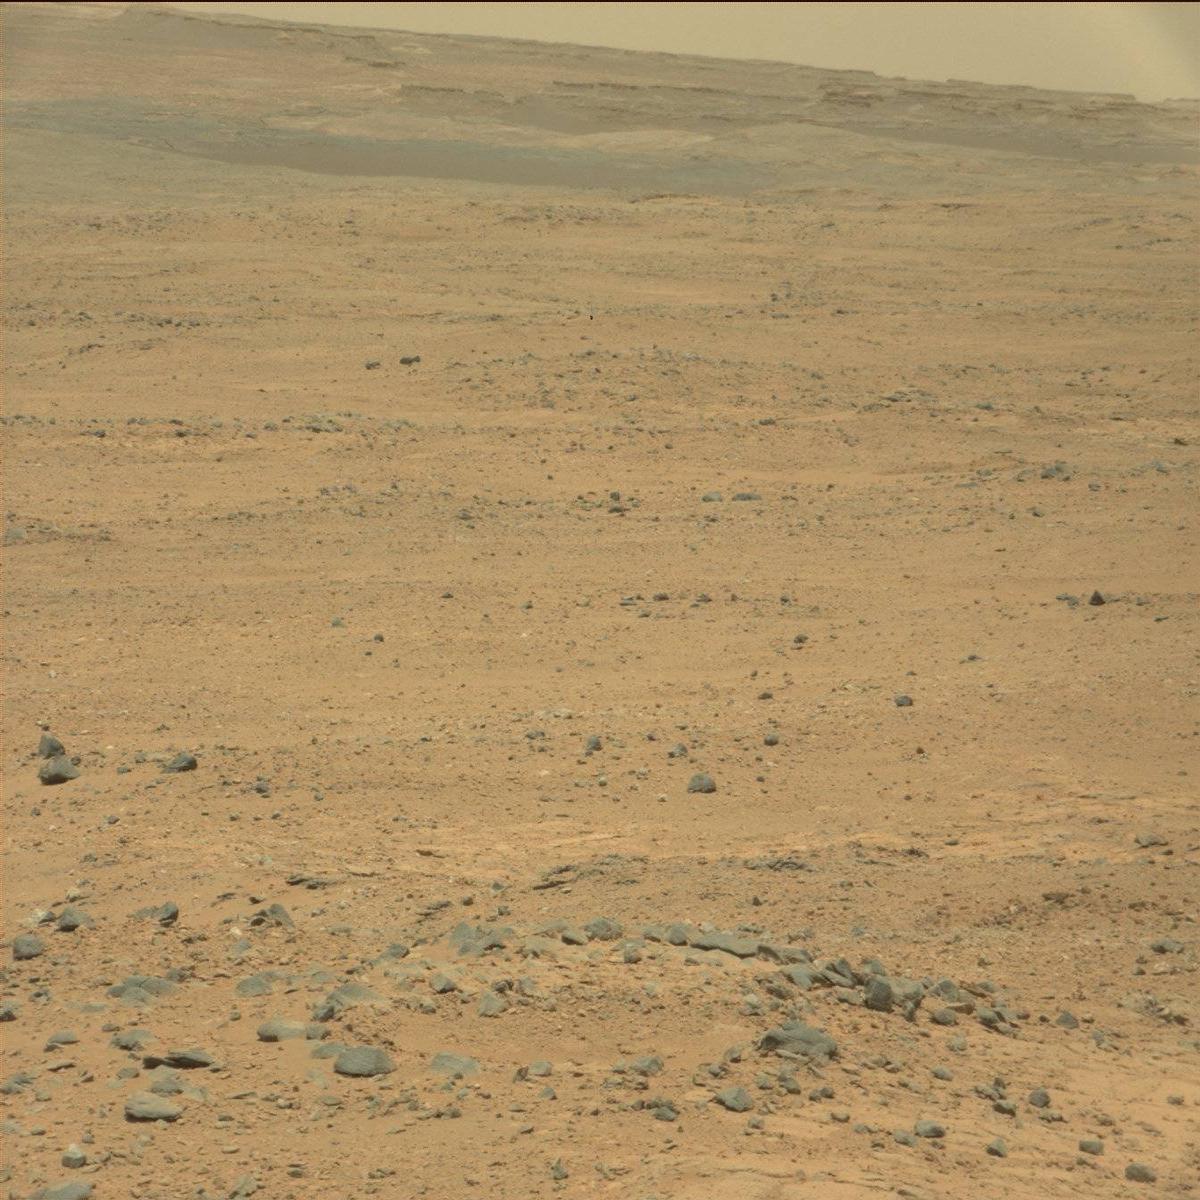
Terrain classes present: Bedrock, Ridge, Rock, Sand / Soil, Sky